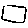
Label: square